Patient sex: M
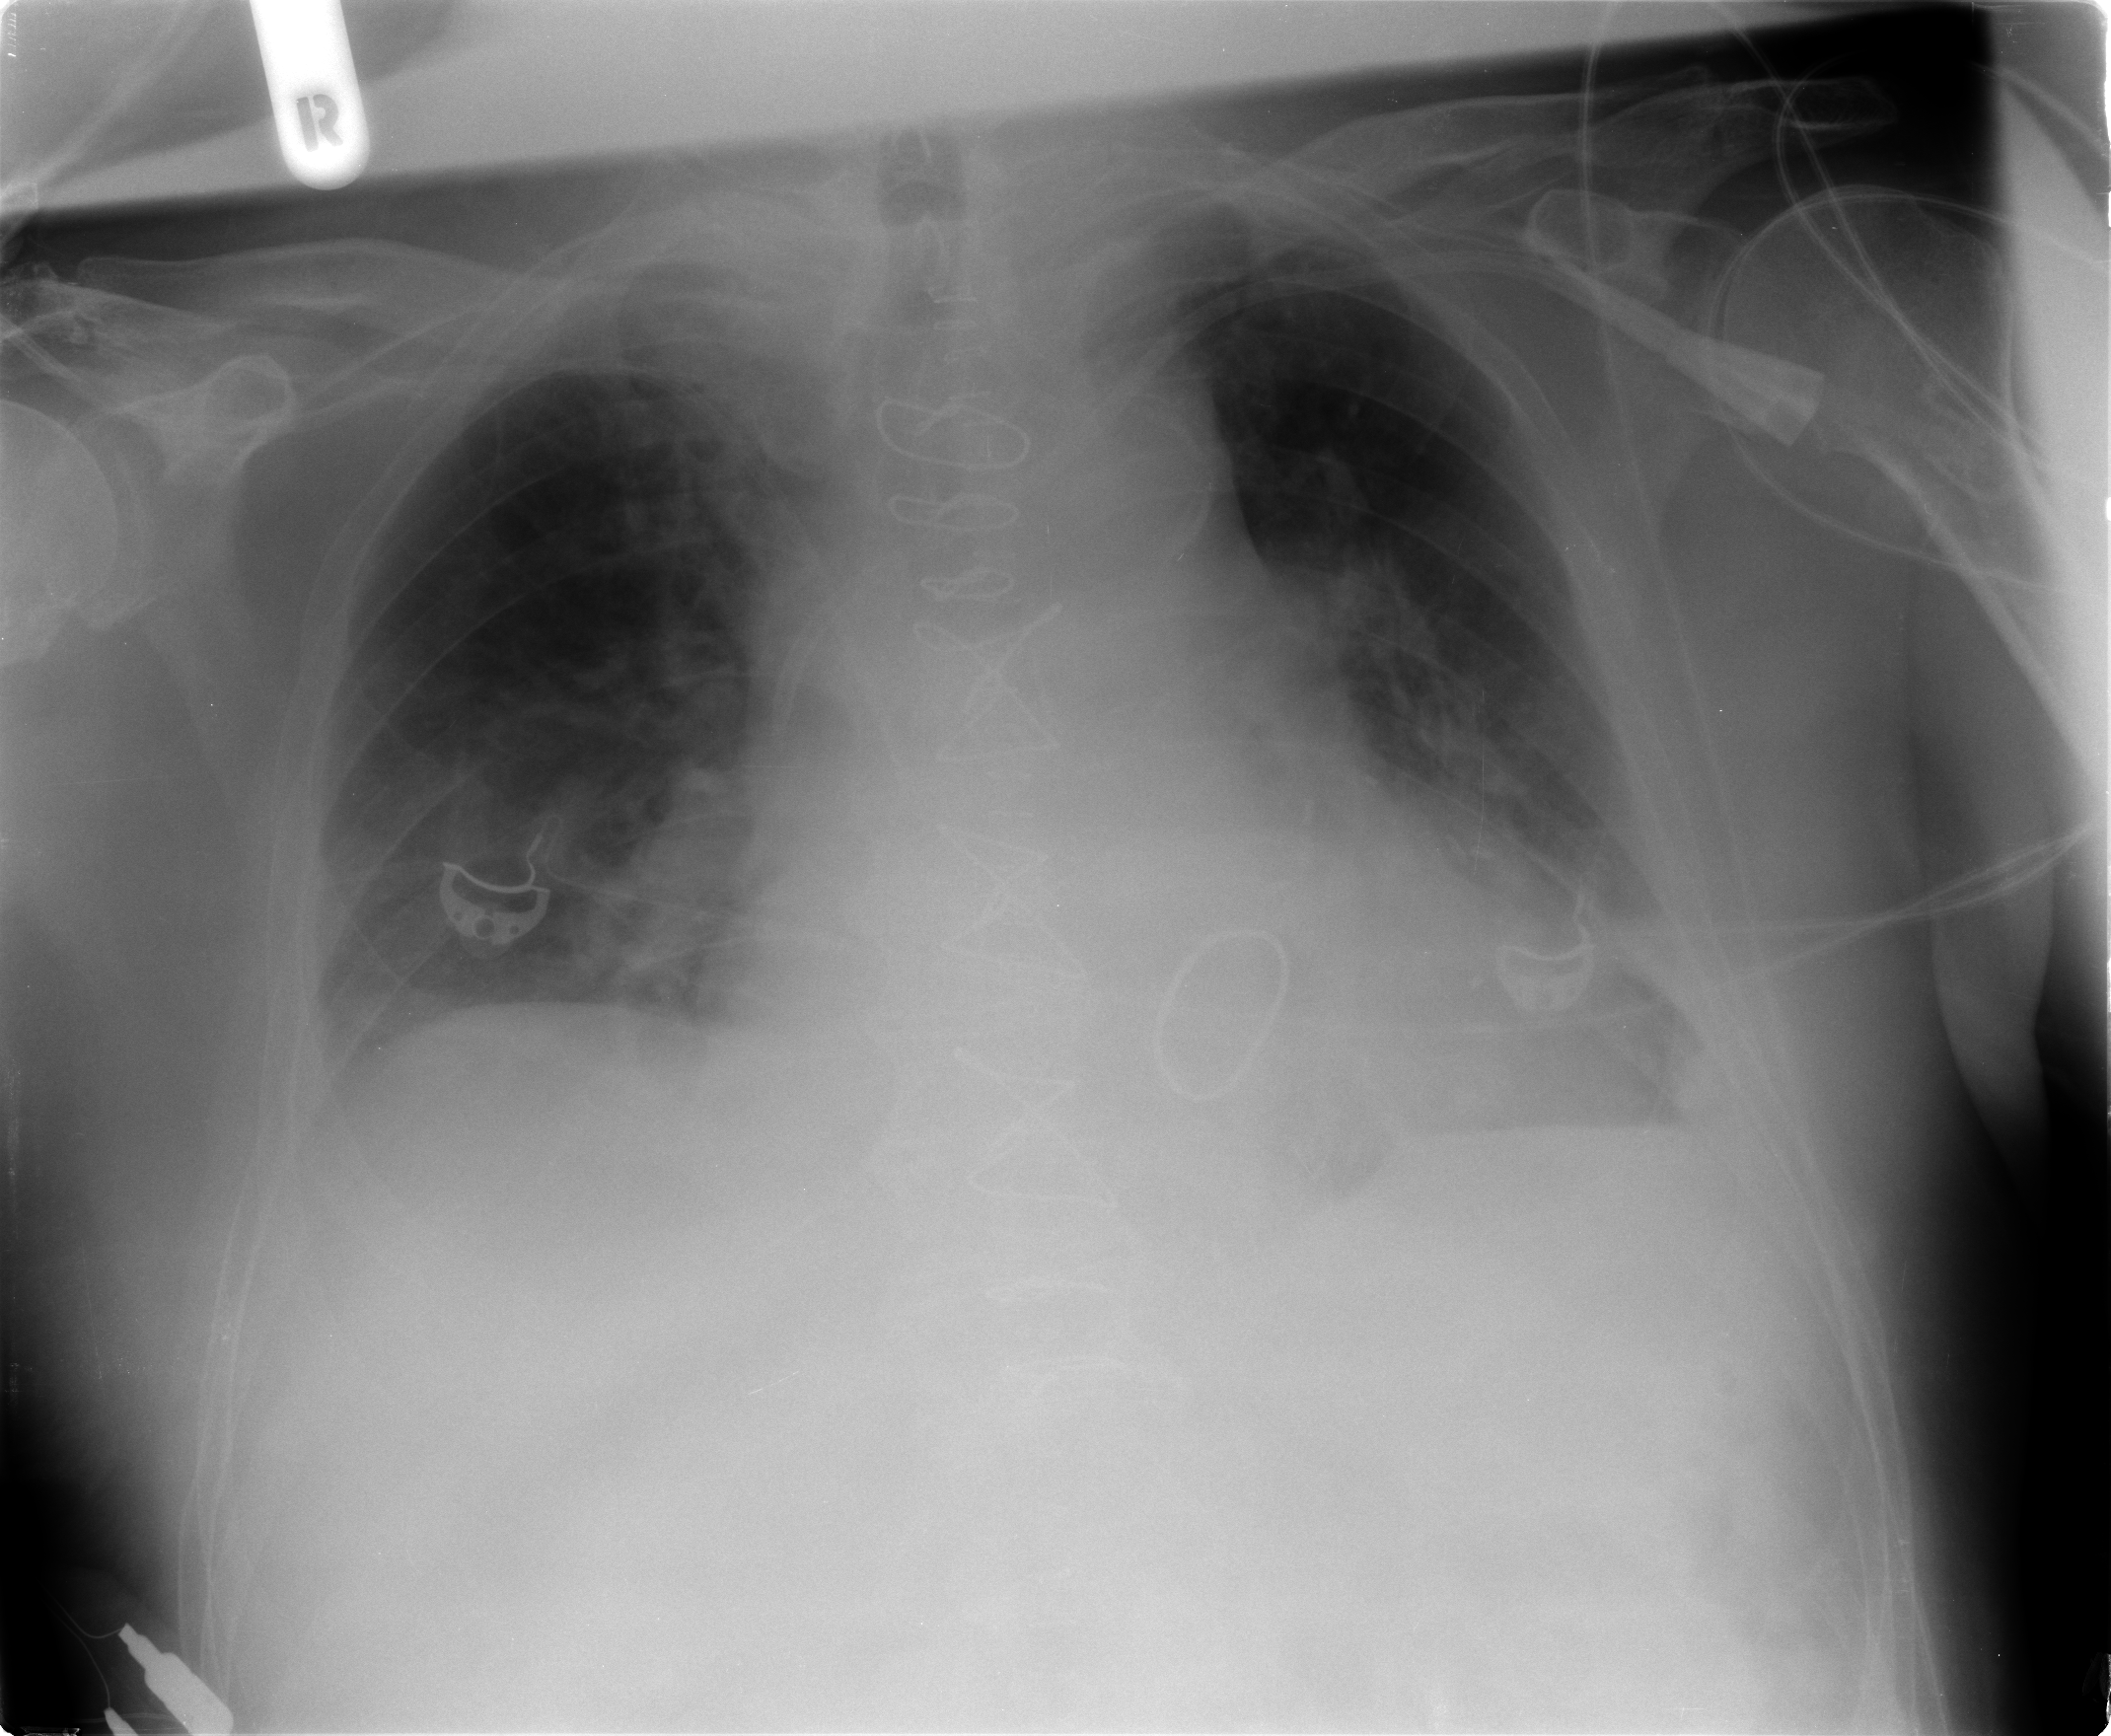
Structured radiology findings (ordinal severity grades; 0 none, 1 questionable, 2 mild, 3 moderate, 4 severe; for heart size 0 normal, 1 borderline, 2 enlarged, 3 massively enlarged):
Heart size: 2
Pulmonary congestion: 2
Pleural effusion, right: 1
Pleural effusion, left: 2
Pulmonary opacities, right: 1
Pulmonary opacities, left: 0
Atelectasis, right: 2
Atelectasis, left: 2